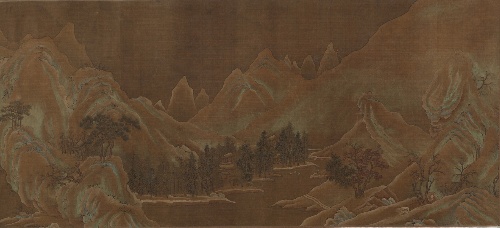
Artist: Wang Wei|Unidentified artist
Artist bio: Chinese, 699–759|
Object type: Handscroll
Classification: Paintings
Medium: Handscroll; ink and color on silk
Culture: China
Period: Ming (1368–1644) or Qing dynasty (1644–1911)
Dimensions: 10 1/2 x 80 3/16 in. (26.7 x 203.7 cm)
Department: Asian Art
Credit line: Gift of Robert Lehman, 1945
Accession year: 1945
Repository: Metropolitan Museum of Art, New York, NY
Tags: Mountains|Landscapes